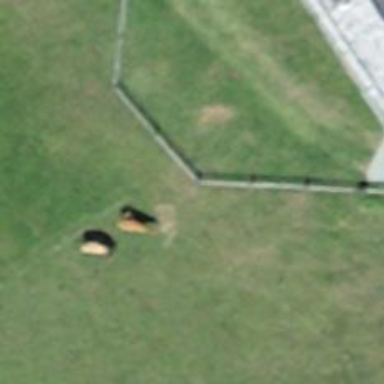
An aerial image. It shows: Fence.